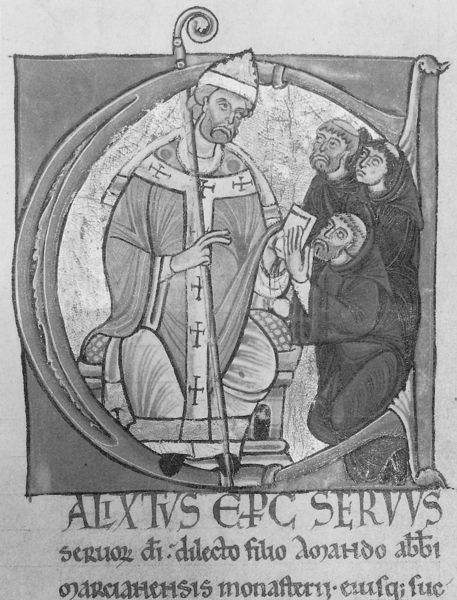
Titel: Kartular von Marchiennes
Standort: Herkunftsort: Marchiennes, Sainte-Rictrude (EU - F - Nord)
Institution: Lille, Archives Départementales du Nord
Schlagwörter: weiß, finger, grau, schwarz, zeichnung, bart, kutte, mantel, sessel, rund, schrift, schuhe, stab, bischof, thron, buch, kreuz, druck, text, buchstabe, initiale, titelblatt, beten, kreuze, mitra, mönche, handschrift, tonsur, segensgestus, bischofsstab, kapuzen, pallium, bischofstab, c, bischof alixtus, alixtus, servus